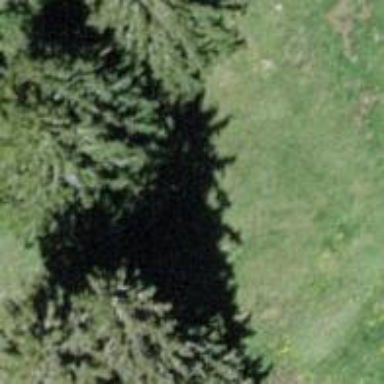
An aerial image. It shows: Needle-leaved tree in nature.